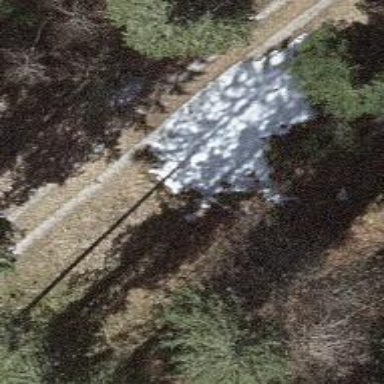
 suitable for nordic skiing. The track is groomed for classic and skating styles."